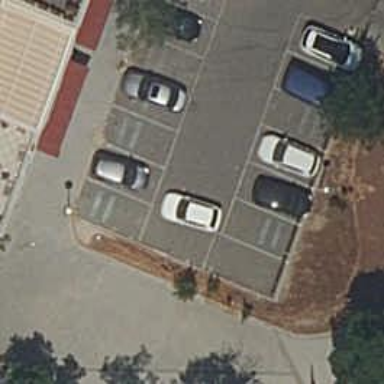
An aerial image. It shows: Parking aisle designated as service road.